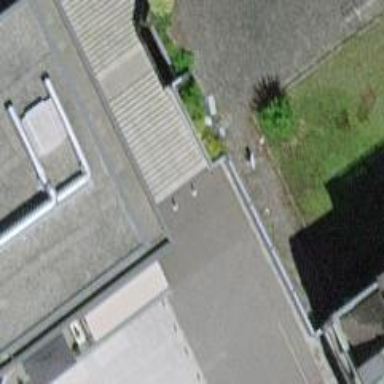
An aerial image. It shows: Bollard barrier.